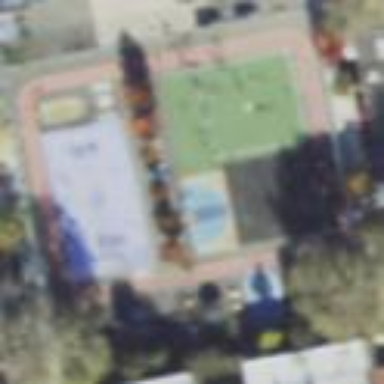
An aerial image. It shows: Asphalt schoolyard for leisure land.